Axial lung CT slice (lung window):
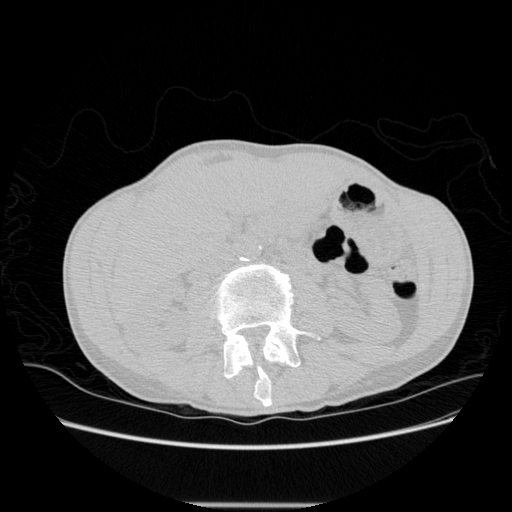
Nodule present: no